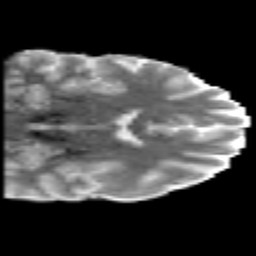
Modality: MD
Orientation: coronal
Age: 30
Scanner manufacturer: philips
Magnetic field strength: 3 T
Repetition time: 8.603 s
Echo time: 0.1268 s